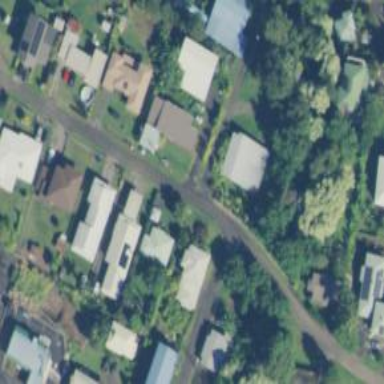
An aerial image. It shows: Living street.